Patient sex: M
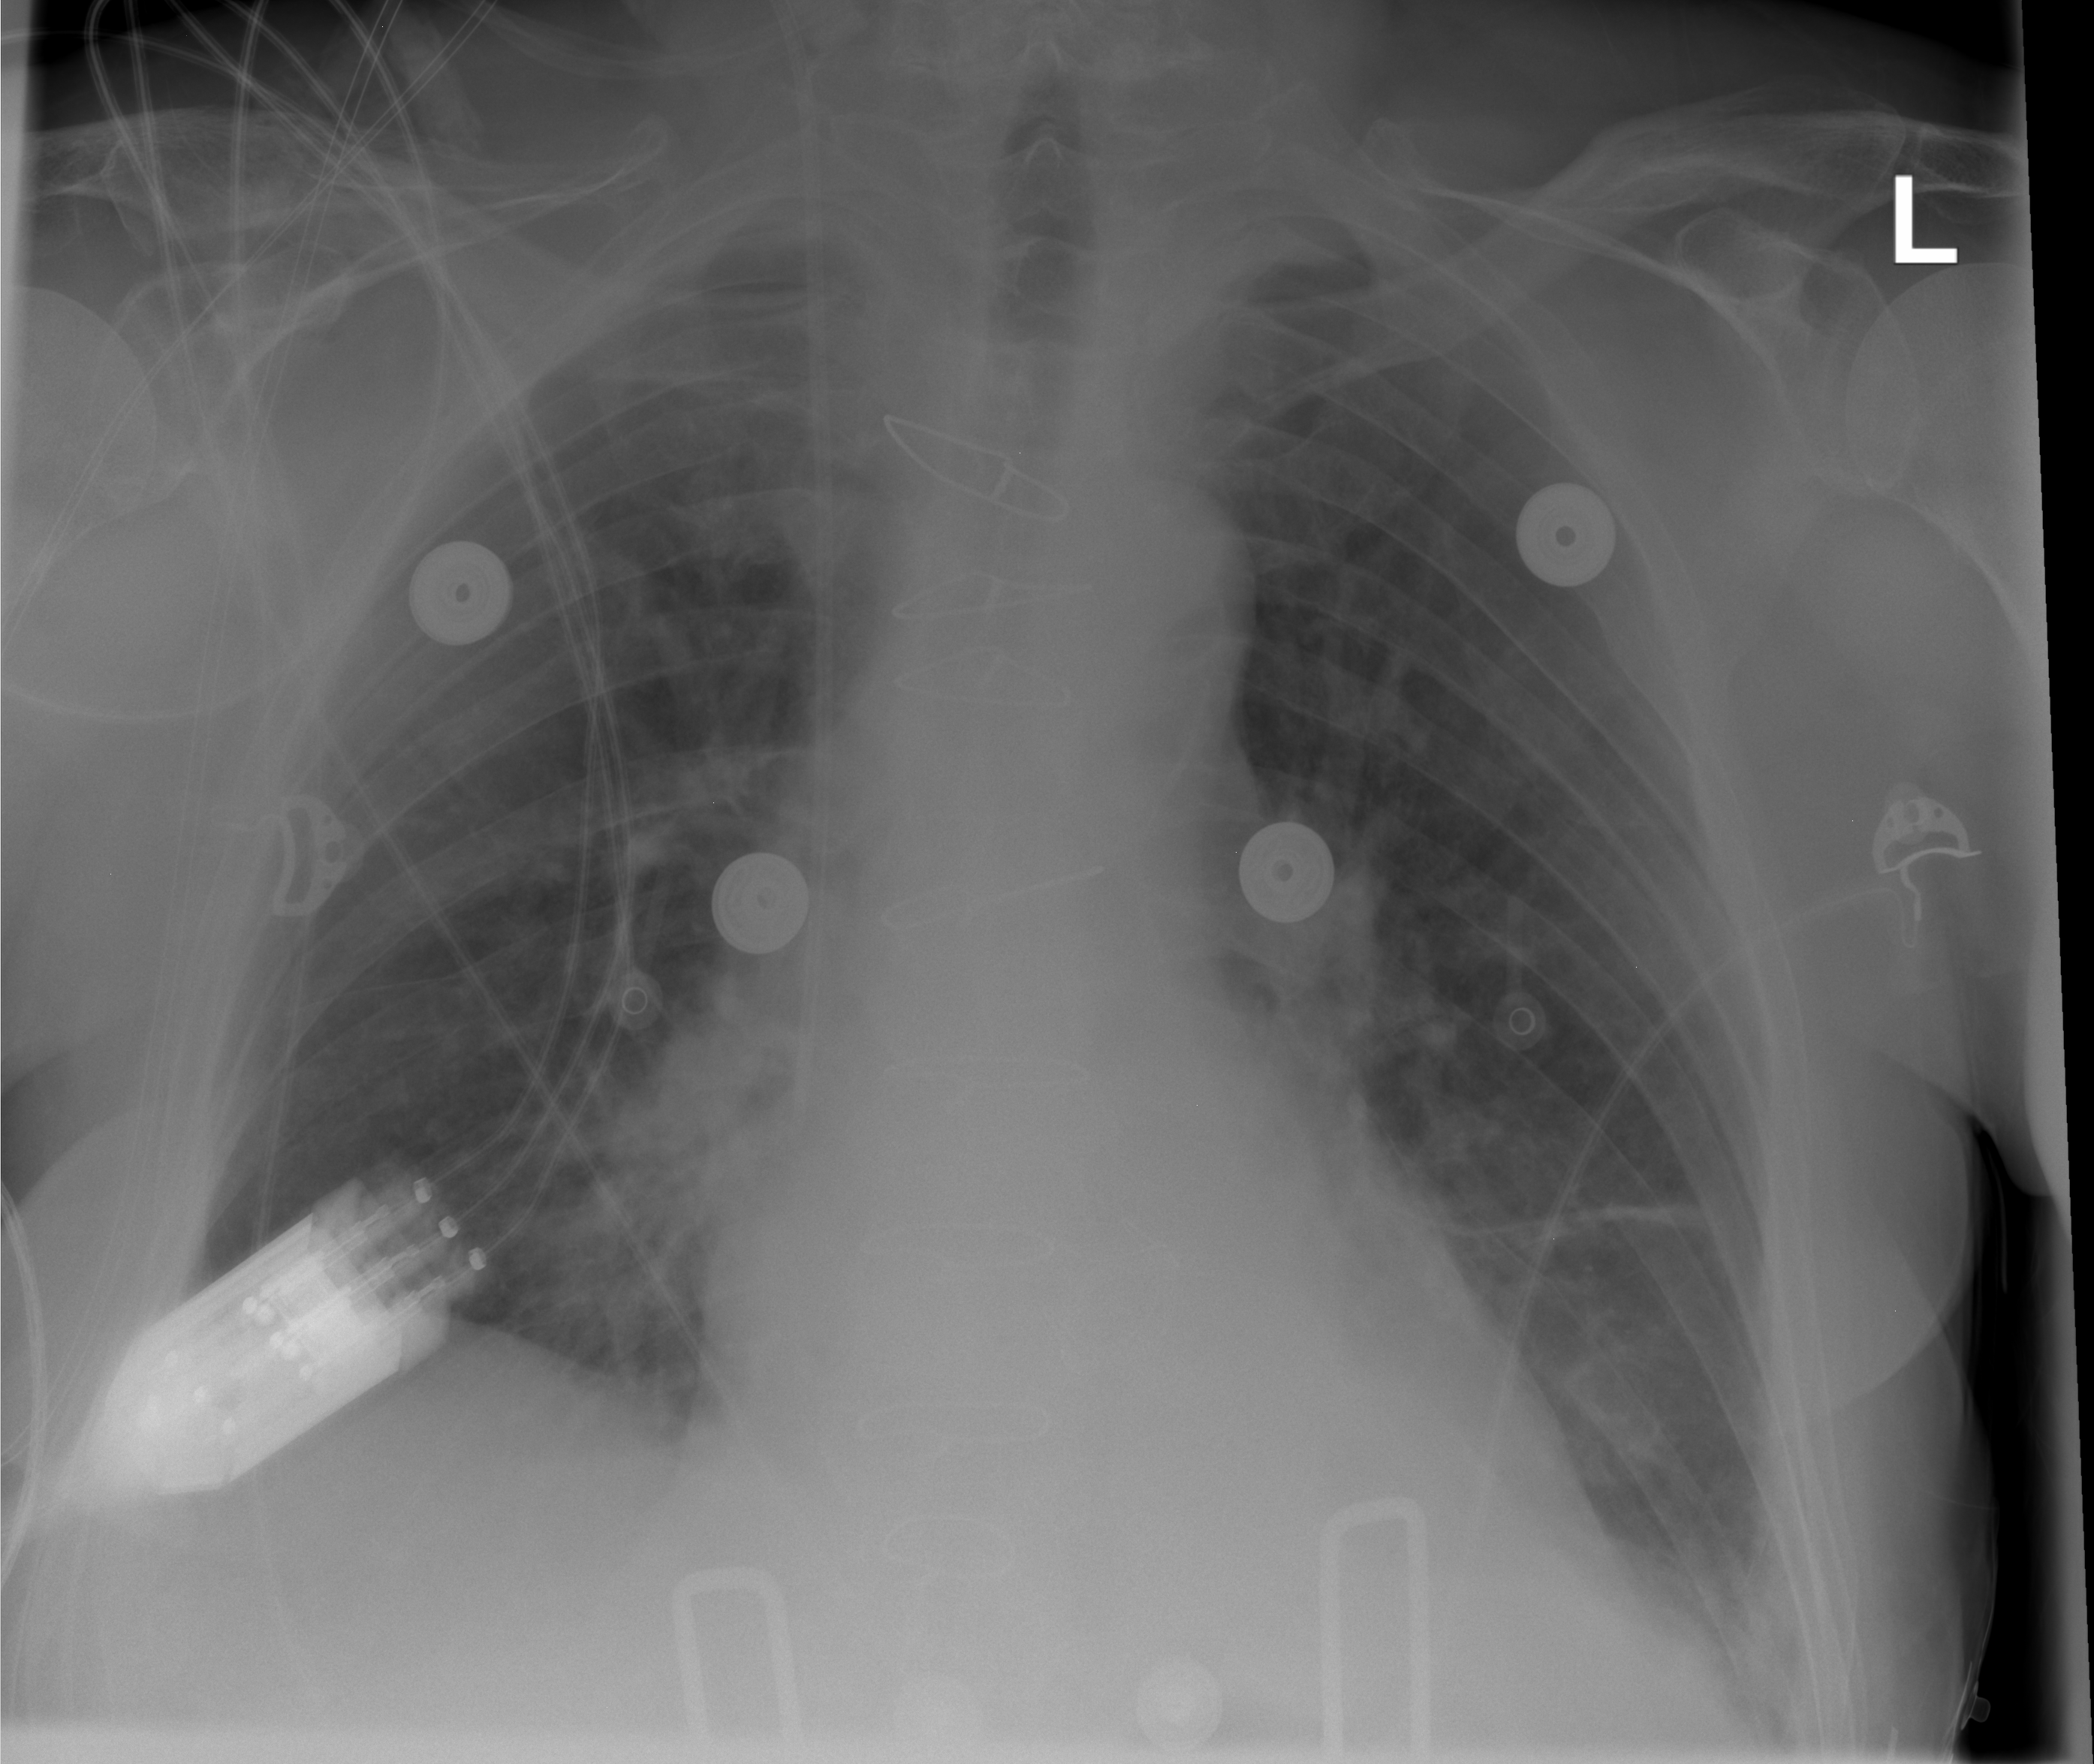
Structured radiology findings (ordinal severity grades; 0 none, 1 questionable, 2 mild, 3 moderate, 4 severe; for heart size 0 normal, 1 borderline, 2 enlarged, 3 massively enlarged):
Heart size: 2
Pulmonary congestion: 0
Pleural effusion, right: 0
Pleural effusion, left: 2
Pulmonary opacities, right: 0
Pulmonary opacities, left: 0
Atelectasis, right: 0
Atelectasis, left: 2